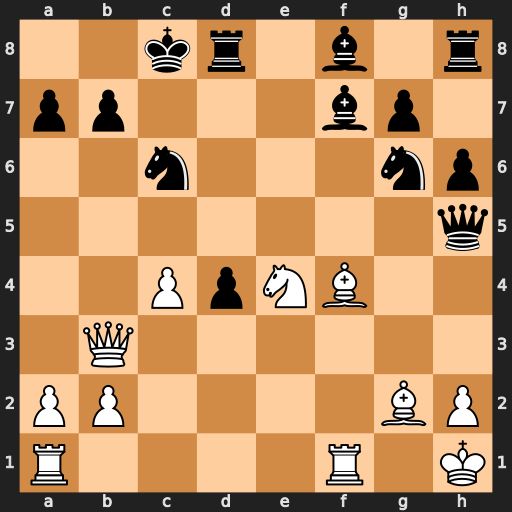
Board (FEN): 2kr1b1r/pp3bp1/2n3np/7q/2PpNB2/1Q6/PP4BP/R4R1K
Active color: w
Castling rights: -
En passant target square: -
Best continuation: Bh3+ Qxh3 Qxh3+